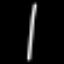
Label: mushroom